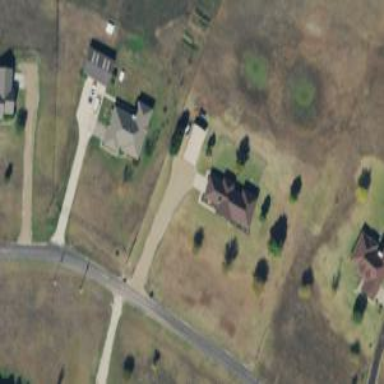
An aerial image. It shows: Driveway.